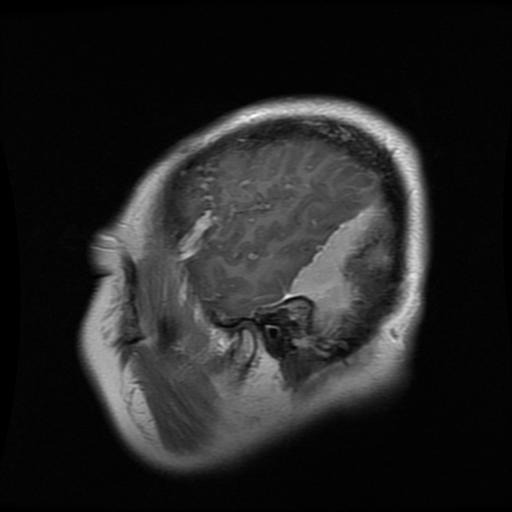
Label: meningioma